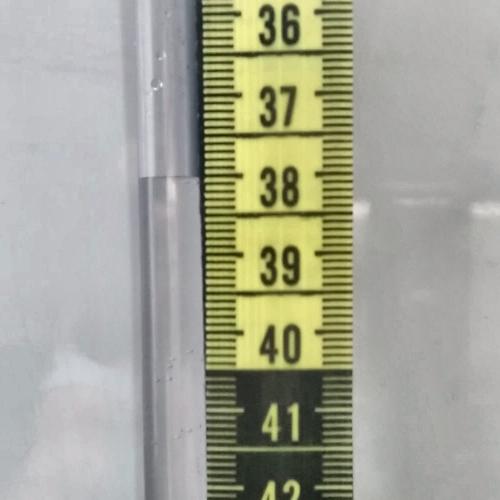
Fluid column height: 38.0 cm